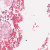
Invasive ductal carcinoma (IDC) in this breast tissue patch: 0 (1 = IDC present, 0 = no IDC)